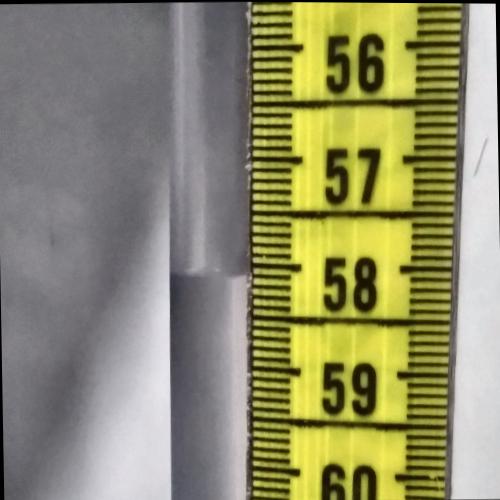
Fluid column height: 58.1 cm